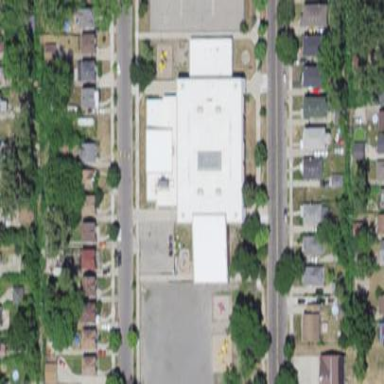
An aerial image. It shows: School building.